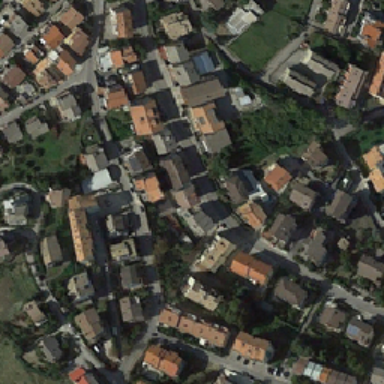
There is a big brown house on both sides of the road .